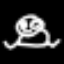
Label: frog